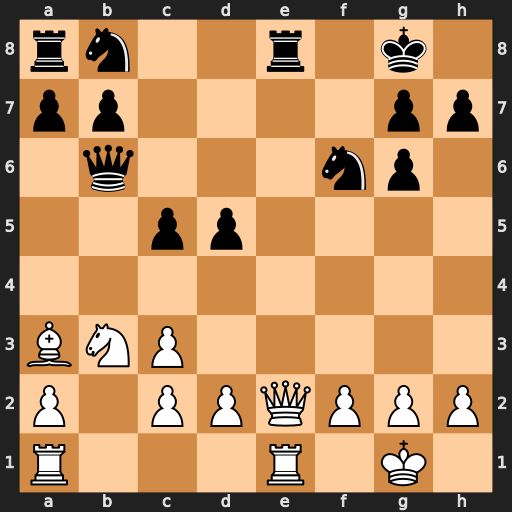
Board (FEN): rn2r1k1/pp4pp/1q3np1/2pp4/8/BNP5/P1PPQPPP/R3R1K1
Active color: w
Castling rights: -
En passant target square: -
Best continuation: Qxe8+ Nxe8 Rxe8+